Field crop: tomato
Growth stage: 1
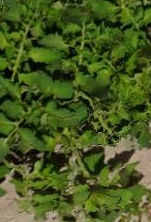
Species: tomato